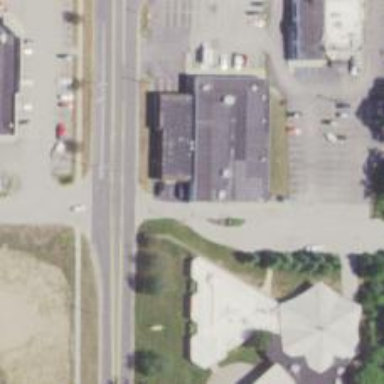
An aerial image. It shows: Veterinary facility.